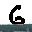
Label: 6